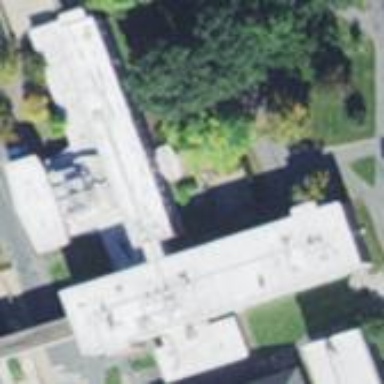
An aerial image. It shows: University building.